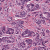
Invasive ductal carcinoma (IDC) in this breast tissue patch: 1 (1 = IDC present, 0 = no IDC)